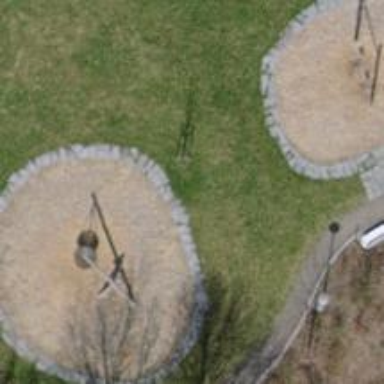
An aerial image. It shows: Playground area for leisure land.